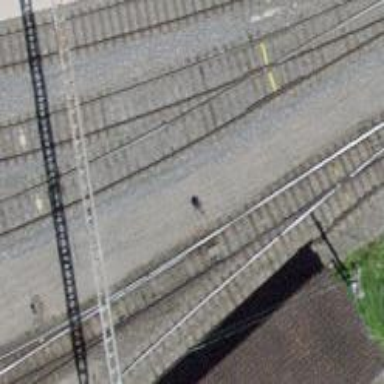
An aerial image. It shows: Railway switch.